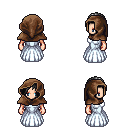
a pixel art fantasy rpg character, female body template, human, light skin, underdress, gold greaves, gray parted hairstyle, cloth hood, brown shoes, four views (front, back, left, right), 2x2 character sprite sheet, small pixel art, hard edges, no anti-aliasing